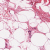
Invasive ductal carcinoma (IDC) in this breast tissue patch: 0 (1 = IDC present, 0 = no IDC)